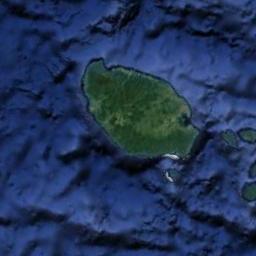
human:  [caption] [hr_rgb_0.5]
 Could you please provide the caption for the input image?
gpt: The island is very small .

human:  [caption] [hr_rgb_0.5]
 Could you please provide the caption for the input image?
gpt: The island has dense vegetation and some ups and downs are on the ocean floor .

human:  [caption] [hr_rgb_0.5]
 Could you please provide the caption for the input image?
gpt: There are many trees on the island .

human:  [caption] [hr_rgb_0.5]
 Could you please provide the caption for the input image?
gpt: The green island, Which is approximately elliptical in shape, Is surrounded by blue sea water, And the island’s green plants flourish .

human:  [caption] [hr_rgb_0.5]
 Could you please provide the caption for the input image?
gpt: The round and green island is on a blue sea .